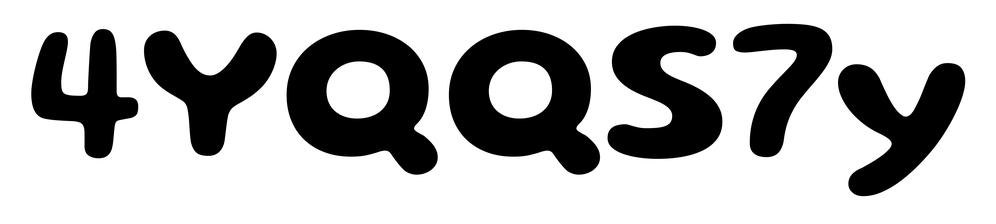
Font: Gluten_SemiBold